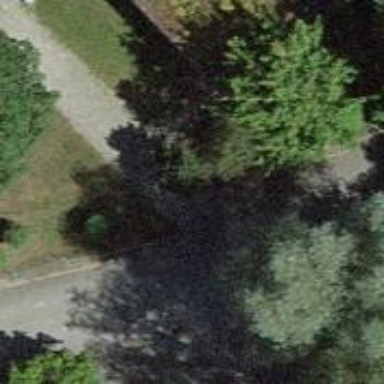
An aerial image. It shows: Asphalt road designated as living street.